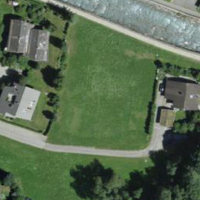
EUNIS habitat code: 26
Species observed at this site:
Rumex alpinus